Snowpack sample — Buffalo Mountain, Silverthorne, Colorado, USA (1/25/25, 10:11 AM MST)
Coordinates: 39.6222, -106.1139
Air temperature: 22 °F
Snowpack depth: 110 cm
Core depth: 30 cm
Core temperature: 42.8 °F
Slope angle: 12°, slope face: 102°
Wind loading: high
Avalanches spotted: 0
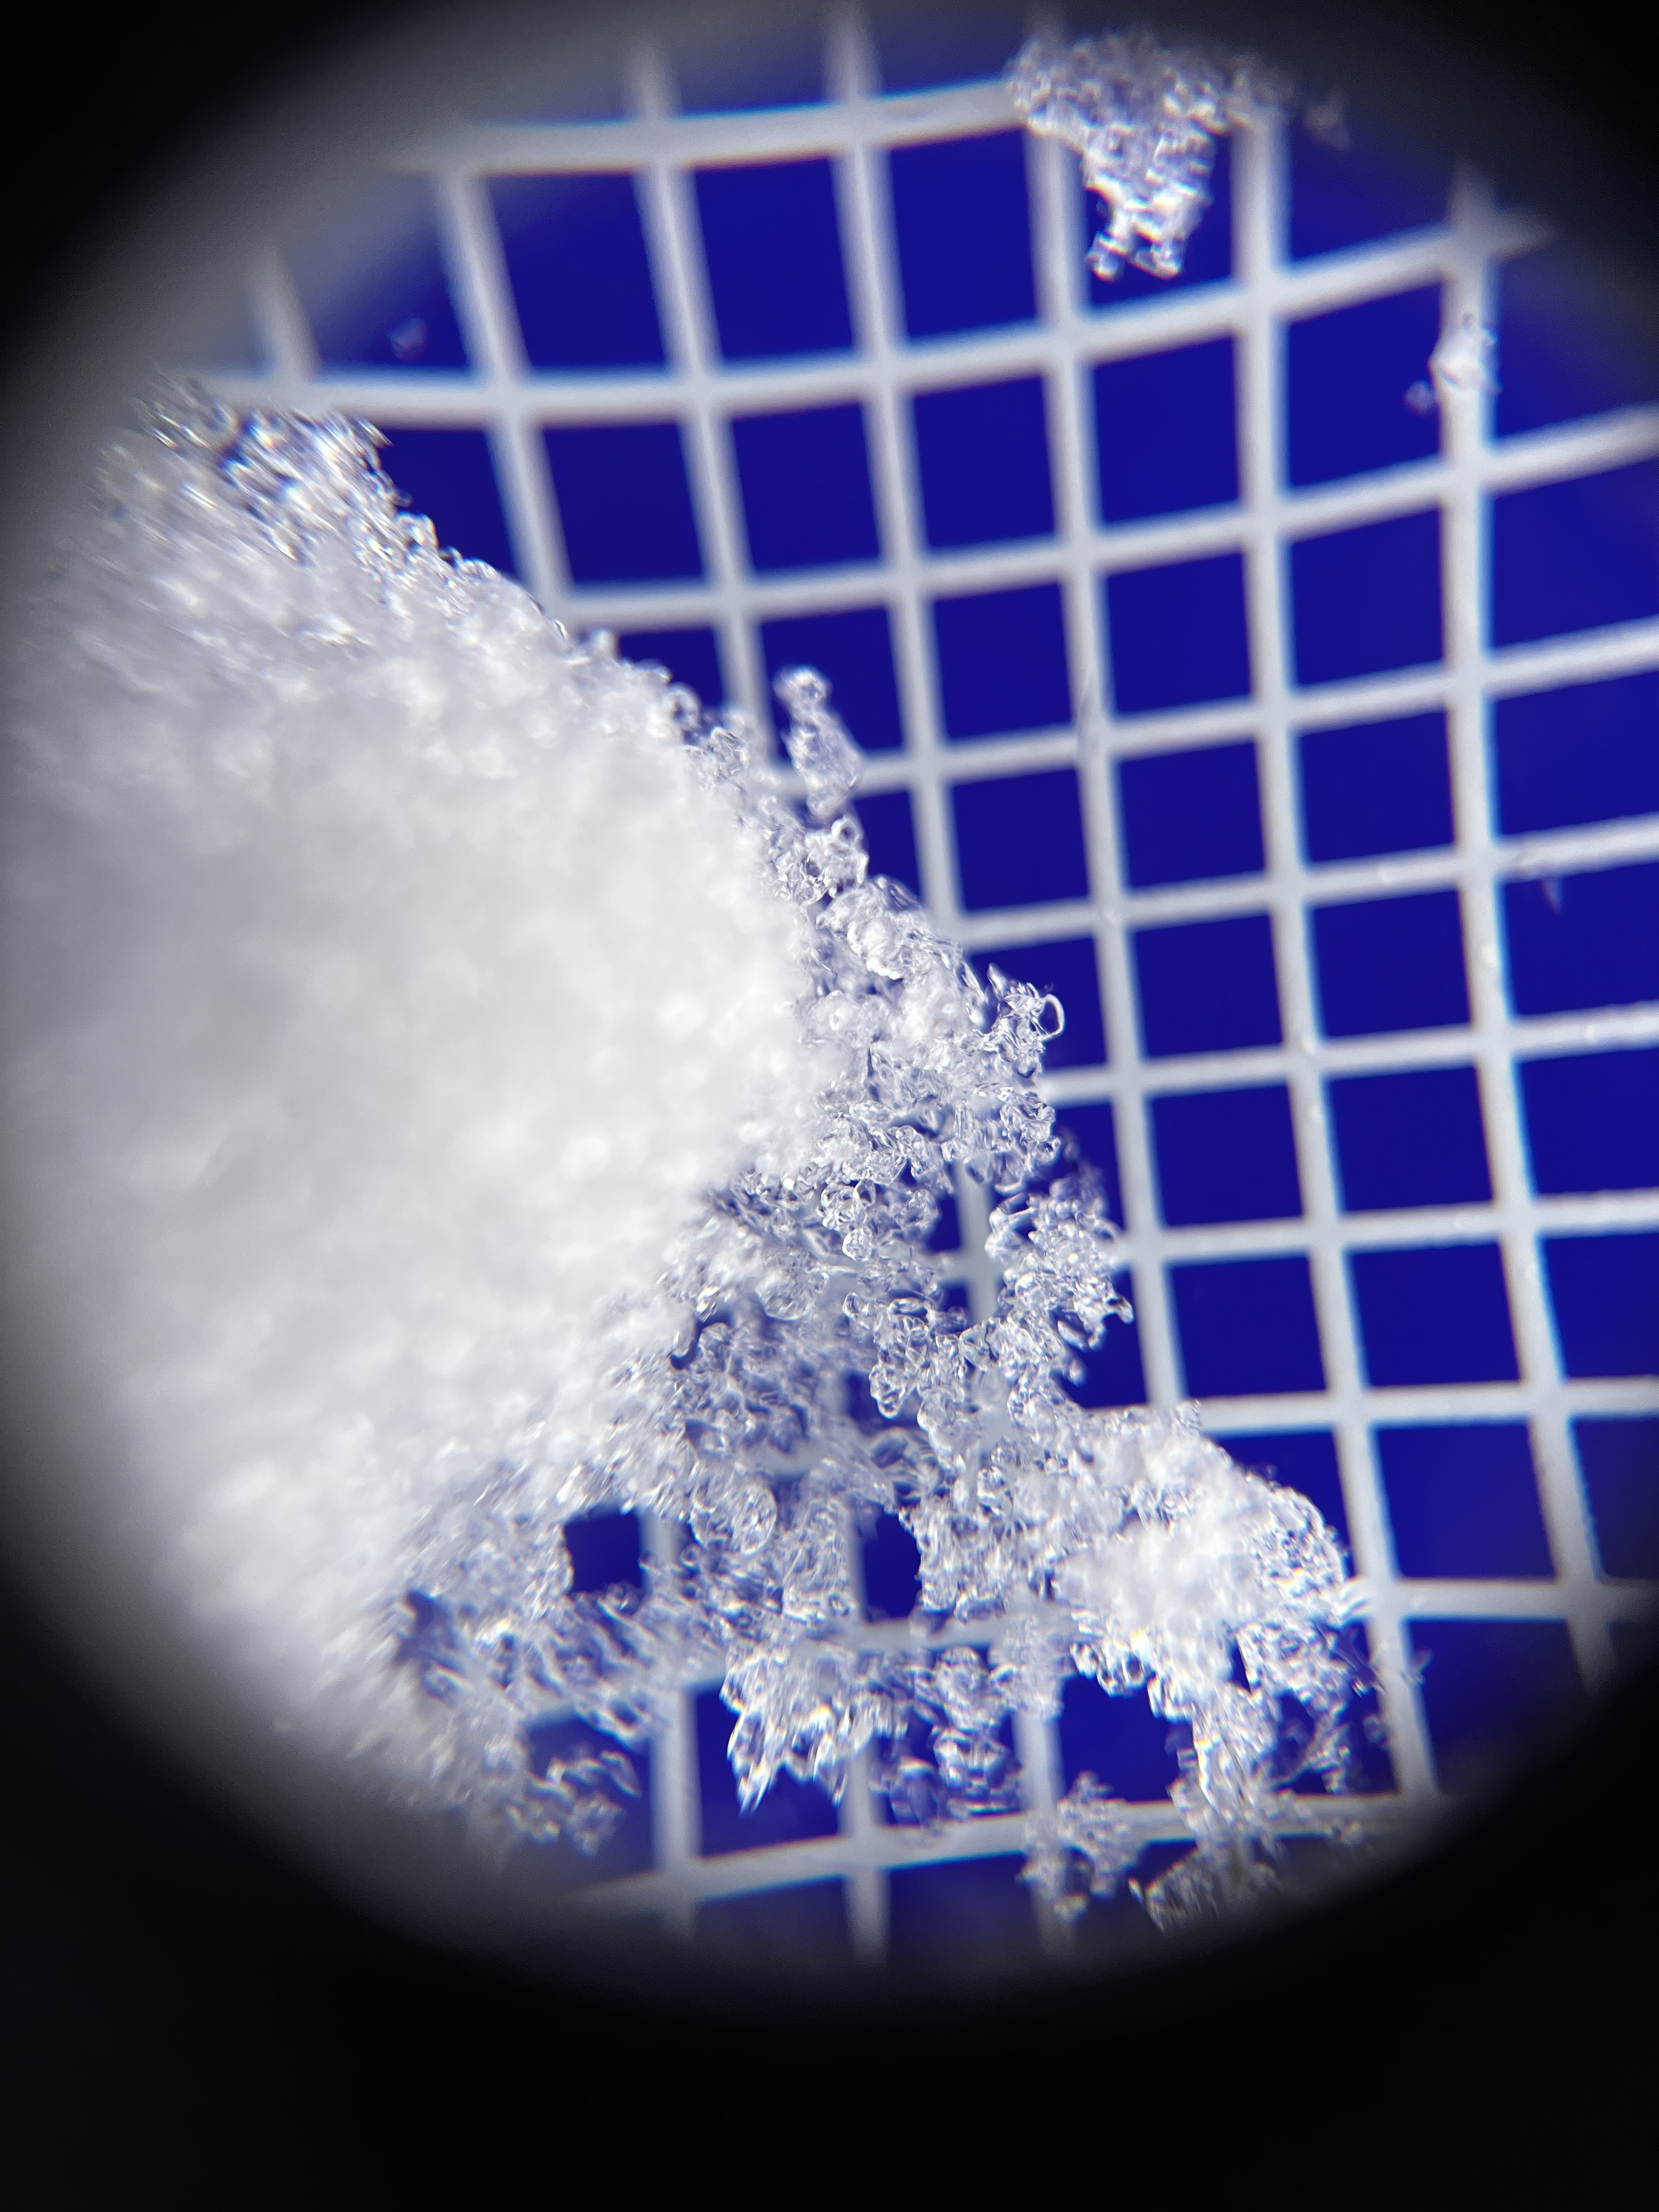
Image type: magnified_profile
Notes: No avalanches nearby, collected on the outskirts of a fire break 15 meters from the treeline, on way to Buffalo and Red Mountain